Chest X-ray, AP view. Patient: 67 years old, sex M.
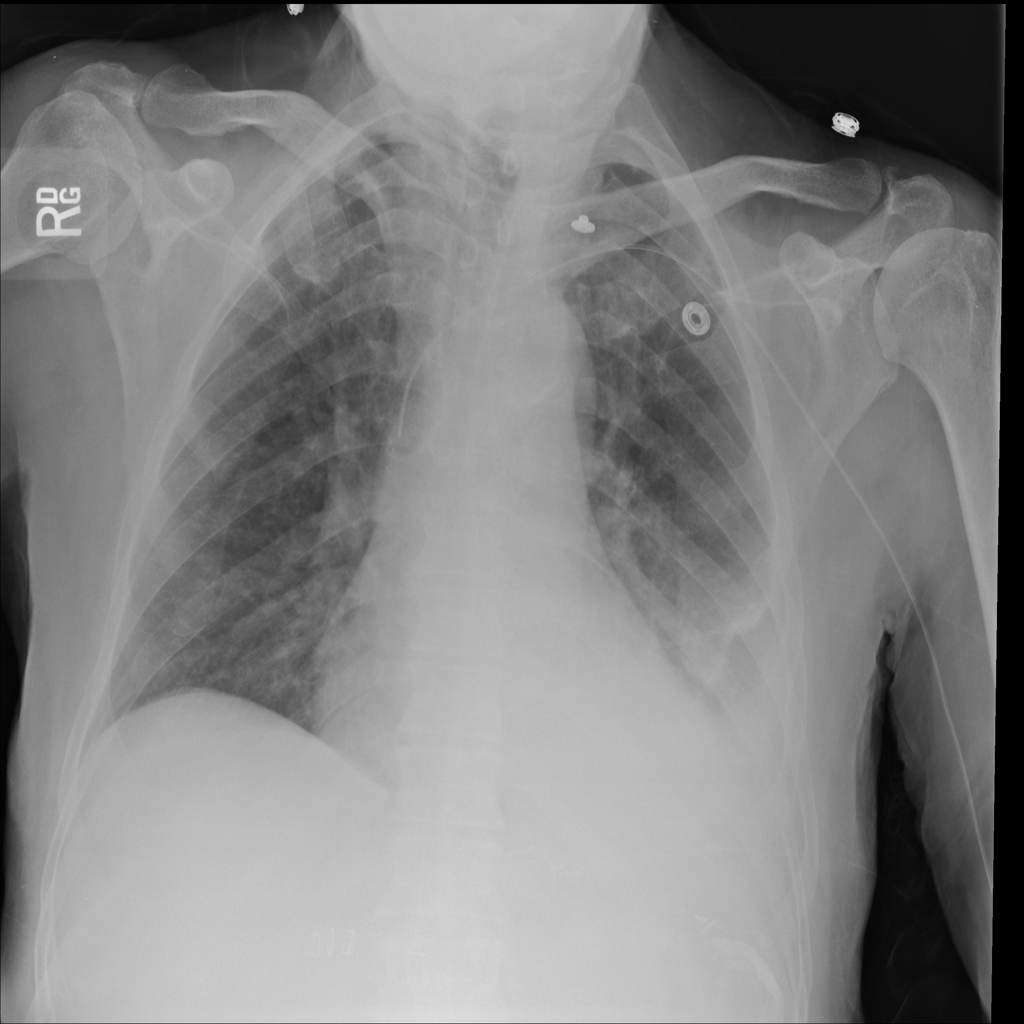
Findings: Effusion, Pleural_Thickening